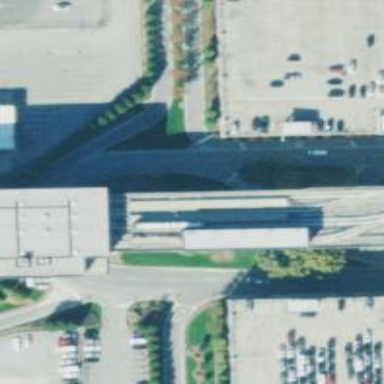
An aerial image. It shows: Viaduct bridge for monorail railway.